Interaction volume radius: 5 \u00c5
Interaction volume height: 10 \u00c5
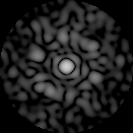
Disorder parameter: 0.7739